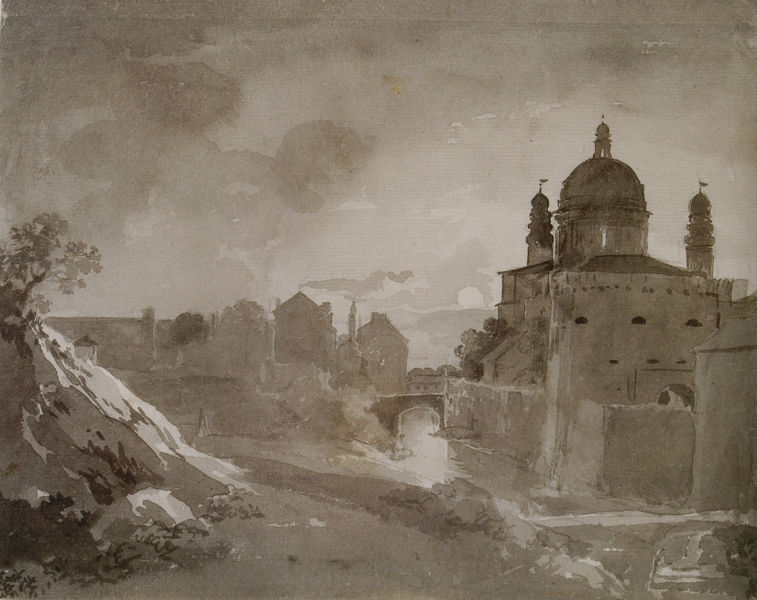
Titel: Die Theatinerkirche am Kapuzinergraben im Mondschein
Künstler: Johann Georg von Dillis
Standort: München
Institution: Stadtarchiv München, Historischer Verein von Oberbayern, Dillis-Sammlung
Schlagwörter: baum, berg, blätter, dunkel, feder, felsen, gemälde, gott, himmel, schatten, wasser, weiß, wolken, aquarell, bäume, fluss, landschaft, sand, stadt, ufer, äste, braun, fenster, grau, hell, hintergrund, laterne, licht, nacht, schwarz, skizze, straße, vordergrund, zeichnung, dach, gebäude, haus, schnee, weg, wiese, wolke, architektur, stein, ast, bach, dämmerung, erde, feld, häuser, hügel, natur, brücke, busch, kanal, kirche, pfad, qualm, rauch, sonne, blatt, kreis, schornstein, turm, umrisse, ansicht, bogen, fahnen, vedute, fahne, steinig, fels, dächer, giebel, mauer, schornsteine, dunst, nebel, sonnenuntergang, monochrom, wasserfarbe, winter, schlot, grisaille, sepia, industrie, kuppel, dampf, schlote, stadtansicht, laviert, tusche, wasserfarben, mond, burg, kloster, kuppeln, moschee, orient, türme, dom, festung, staub, rom, flecken, diffus, anwesen, mauern, dunkle, geäst, stadtlandschaft, stadtmauer, lasiert, arabien, bau, bauten, tradition, mamor, brücken, bauwerk, öffnungen, minarett, kriche, zentralbau, lavieren, kuppeö, himmer, aquarellfarbe, stat, auqarell, hüser, krichturm, landschaf, fanhe, lawiert